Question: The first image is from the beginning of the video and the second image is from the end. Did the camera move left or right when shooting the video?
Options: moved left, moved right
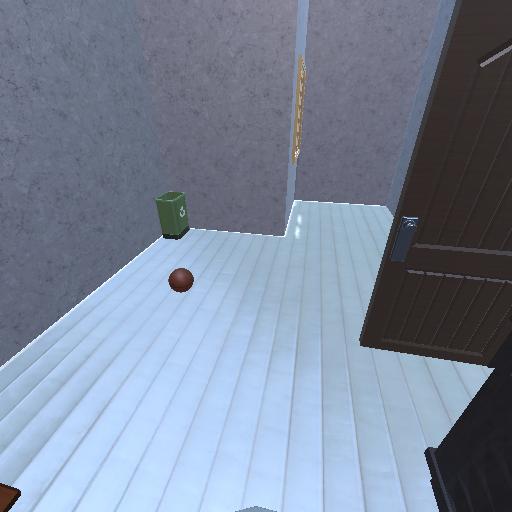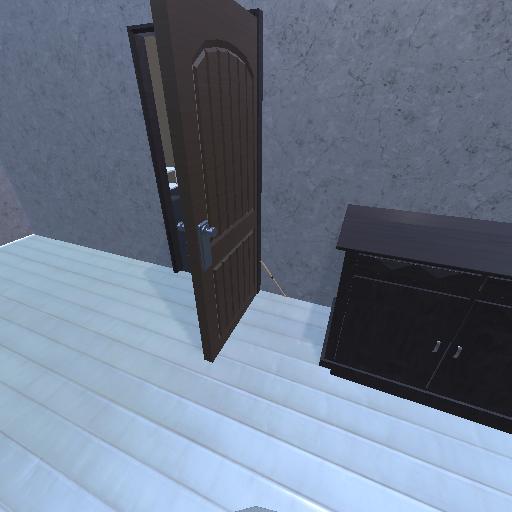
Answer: moved left